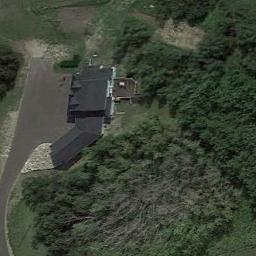
Label: residential